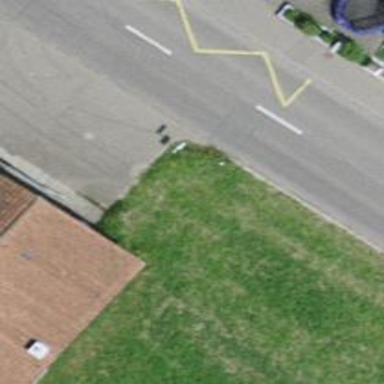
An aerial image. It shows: Bus stop with platform for public transport.